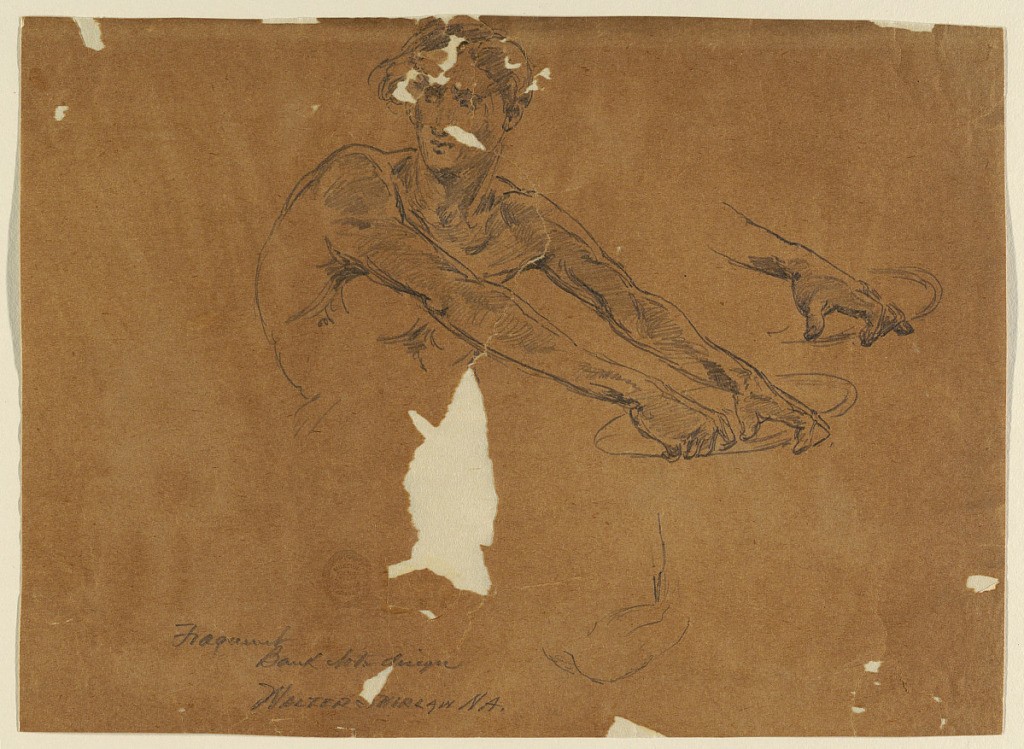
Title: Study for Bank Note Design
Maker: Walter Shirlaw, American, b. Scotland, 1838–1909
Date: ca. 1895
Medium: Graphite on brown paper
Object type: Drawing
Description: Study of the upper parts of a seated nude, and a left hand.